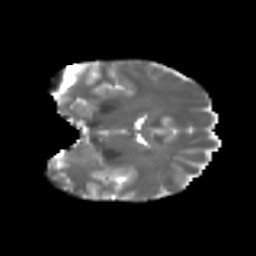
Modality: T2w
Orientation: coronal
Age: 31
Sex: female
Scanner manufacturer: ge
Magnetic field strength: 3 T
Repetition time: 7.8 s
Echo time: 0.0606 s